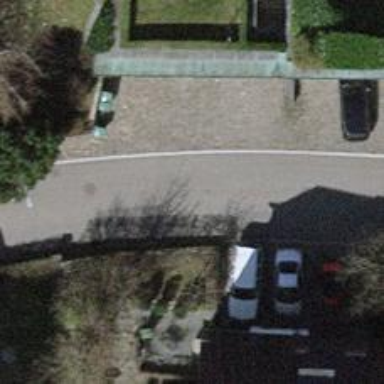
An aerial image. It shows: Asphalt road in residential area.